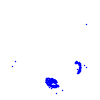
Particle: electron